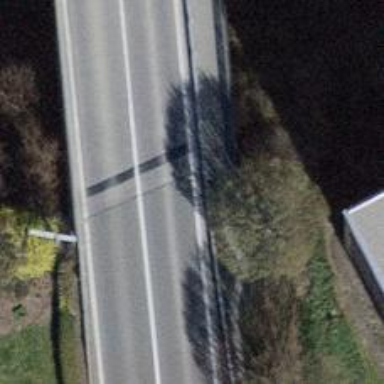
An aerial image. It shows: Guard rail.